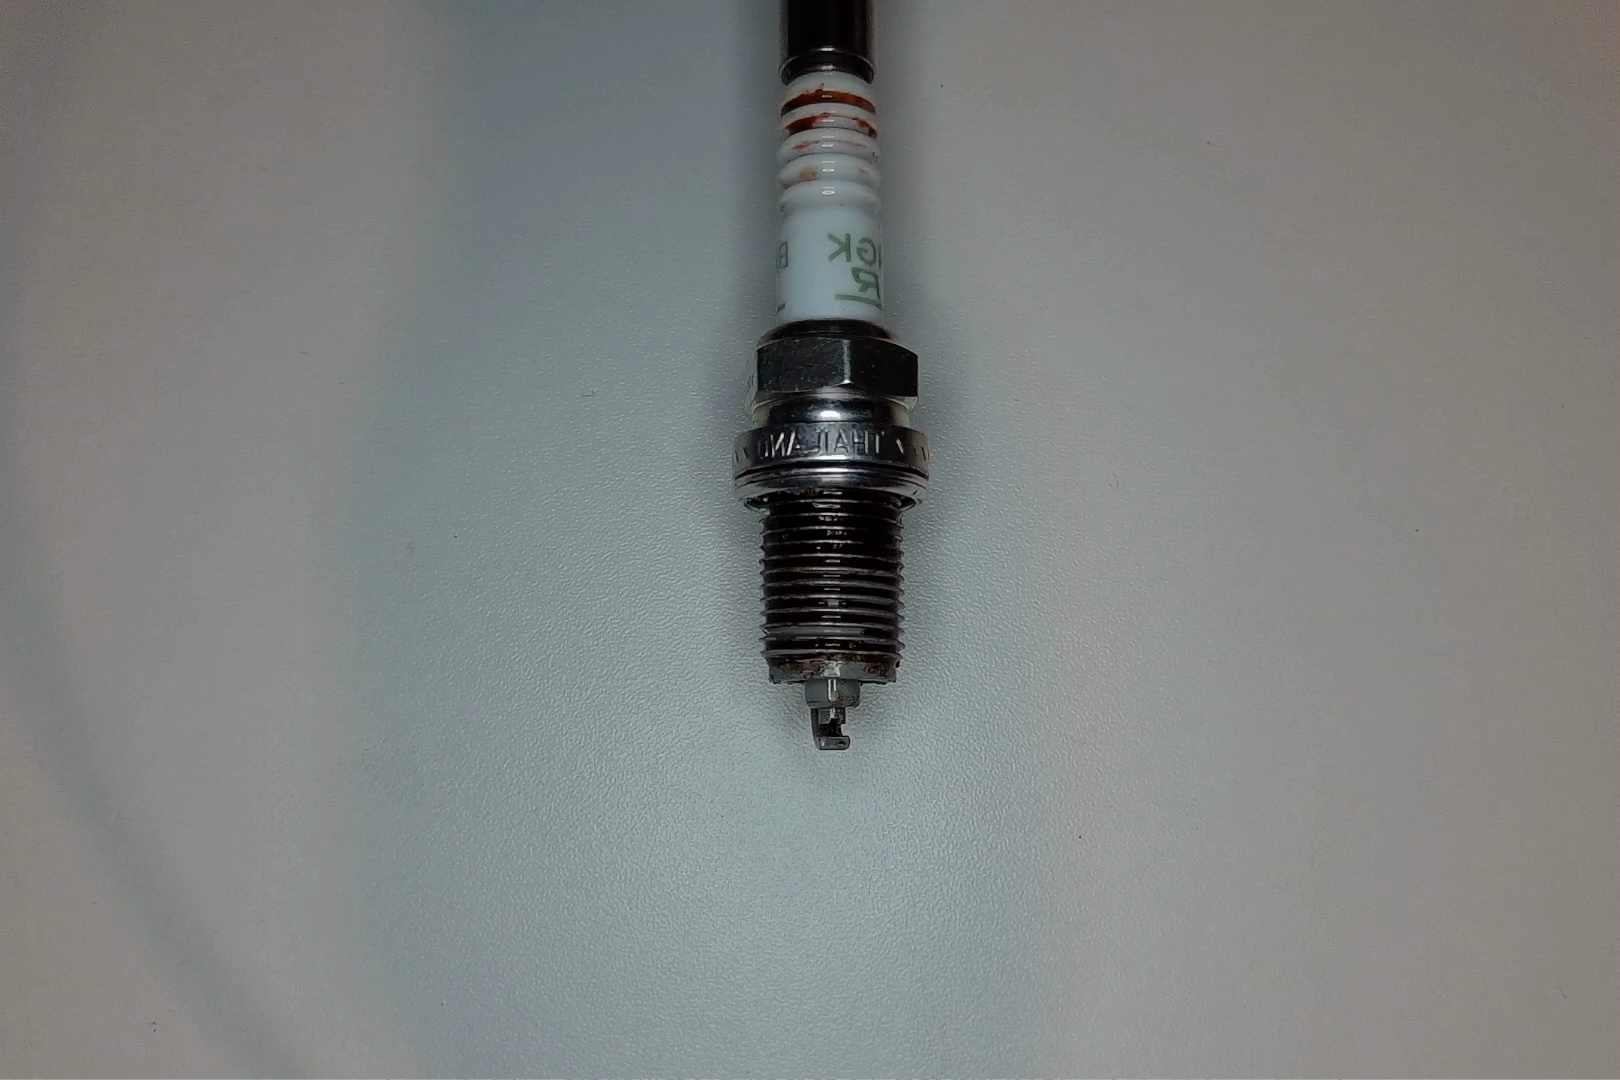
Label: anomaly